Current action and preconditions to check: trajectory_clear

Your task: For each precondition in the list above, predict whether it will hold at this action.

Consider the current scene as observed from the mobile robot's camera, and analyze the predicted future states of all dynamic agents (e.g., people, animals, vehicles, or any moving entities) within the NEXT SECOND.

IMPORTANT: Only answer "very likely" if you are absolutely certain—based on strong, clear evidence—that a dynamic agent will violate the precondition in the predicted future state. Do NOT answer "very likely" for unlikely, ambiguous, or low-probability risks.

Ask yourself for each precondition: Is there a high probability, with clear and convincing evidence, that the predicted future states of any dynamic agent will interfere with the predicted future state of the currently executing action within the NEXT SECOND, causing that precondition to fail?

Assess the risk level based on these predictions. Use "likely" or "very likely" if motions create a clear risk of interference.

Use "neutral" or "improbable" if agents are nearby but their predicted paths are clearly diverging or non-conflicting.

Failure Risk Categories: "very improbable", "improbable", "neutral", "likely", "very likely"

Answer Format: Output ONLY the probability_of_failure value from these categories: "very improbable", "improbable", "neutral", "likely", "very likely"

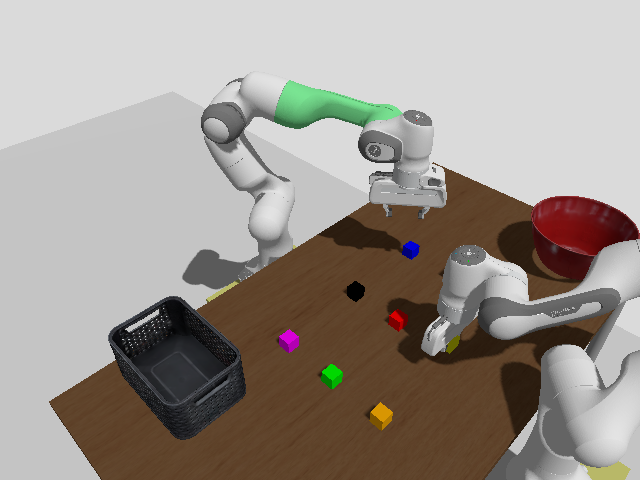

Answer: very improbable